Question: I have the following layout:
'''
<LinearLayout
android:id="@+id/main_ui_container"
android:layout_width="fill_parent"
android:layout_height="fill_parent"
android:background="@color/red"
android:orientation="vertical" >
<com.facebook.widget.LoginButton
android:id="@+id/login_button"
android:layout_width="wrap_content"
android:layout_height="wrap_content"
android:layout_marginTop="5dp"
facebook:confirm_logout="false"
facebook:fetch_user_info="true" />
<ImageView
android:id="@+id/imageView1"
android:layout_width="match_parent"
android:layout_height="wrap_content"
android:layout_weight="0.26"
android:src="@drawable/logo" />
</LinearLayout>
'''
I would like to put a ProgresBar in front (or on top, depends how yo see it) of my ImageView.
Please how do I achieve this??

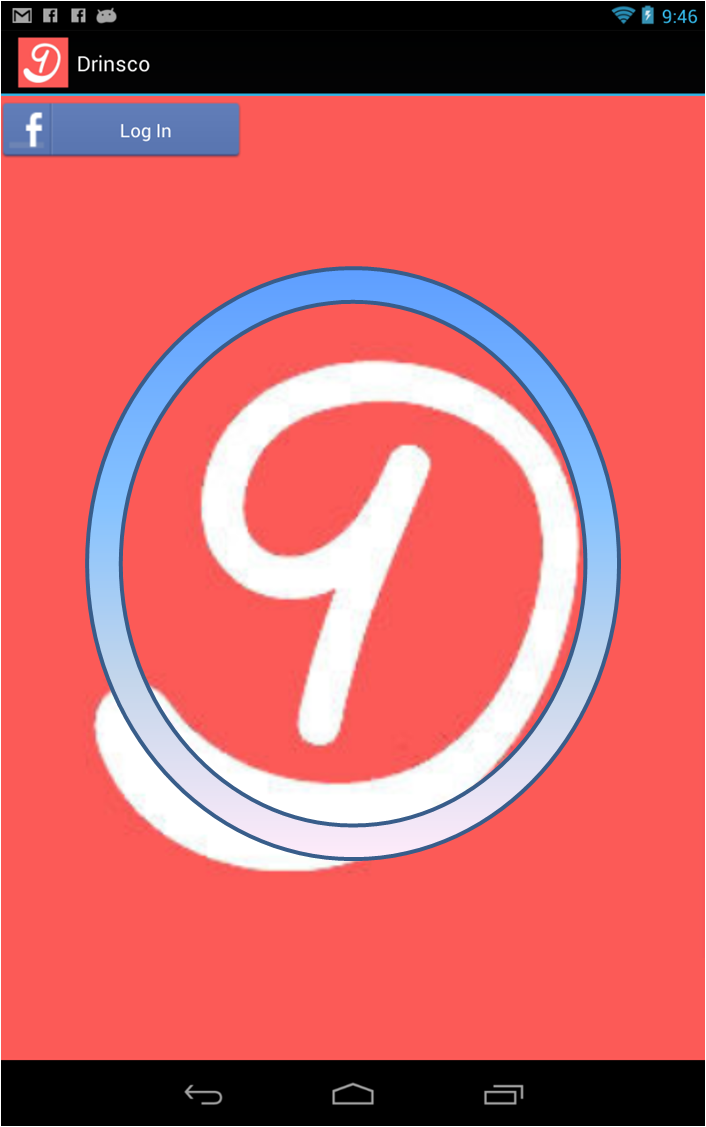
Answer: RelativeLayouts allow items to "stack" on top of each other, which is what you are looking for.
Thus you can wrap your LinearLayout in a RelativeLayout, and add a ProgressBar to the Relative Layout like so:
'''
<RelativeLayout
android:layout_width="match_parent"
android:layout_height="match_parent" />
<LinearLayout
android:id="@+id/main_ui_container"
android:layout_width="fill_parent"
android:layout_height="fill_parent"
android:layout_alignParentLeft="true"
android:layout_alignParentTop="true"
android:background="@color/red"
android:orientation="vertical" >
<!-- Primary content -->
</LinearLayout>
<ProgressBar
android:layout_width="match_parent"
android:layout_height="match_parent"
android:layout_alignParentLeft="true"
android:layout_alignParentTop="true" />
</RelativeLayout>
'''